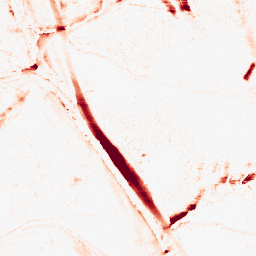
Category: morphological
Decomposition family: morphological_ellipse
Decomposition parameters: operation: opening
width: 10
height: 20
Upsampling method: regularized
Upsampling parameters: scale: 4
lambda_reg: 0.01
Upsampling scale: 4